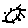
Label: sun